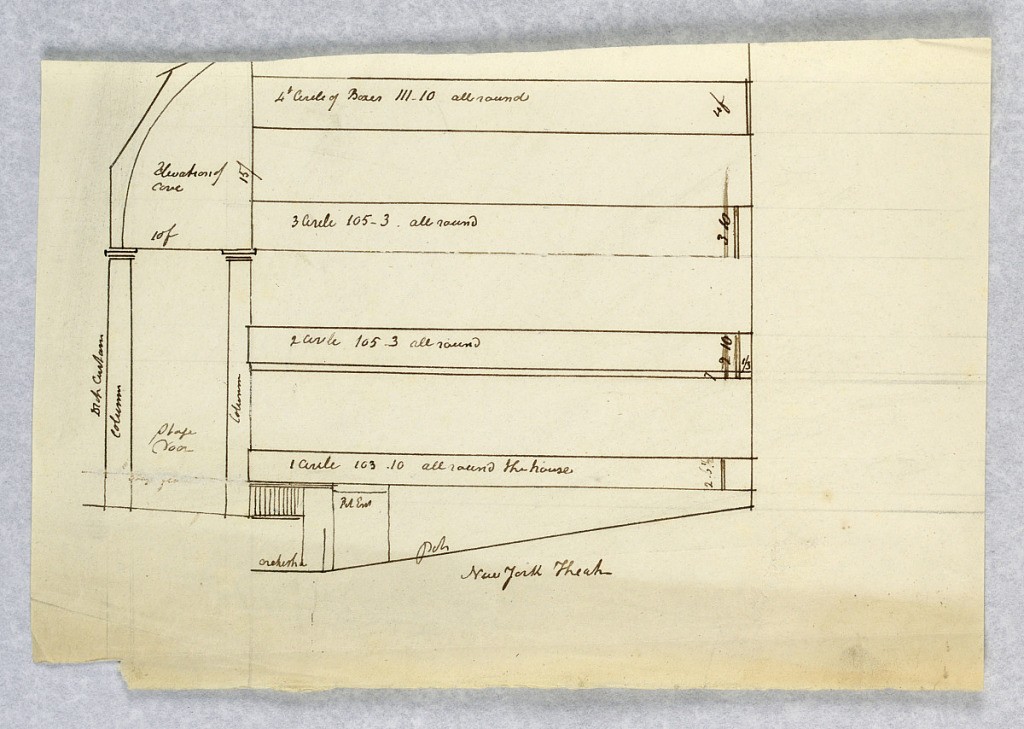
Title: Sketch of Cross-Section of a New York Theater
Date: ca. 1820
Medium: Pen and ink
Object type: Drawing
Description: Vertical rectangle. The stage is shown at the left. Specifications of aisles and boxes given. Relates to -1447.